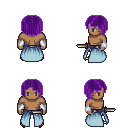
a pixel art fantasy rpg character, male body template, human, dark skin, overskirt, metal pants, purple pageboy hairstyle, white cloth bracers, gold boots, dagger, four views (front, back, left, right), 2x2 character sprite sheet, small pixel art, hard edges, no anti-aliasing